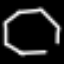
Label: octagon